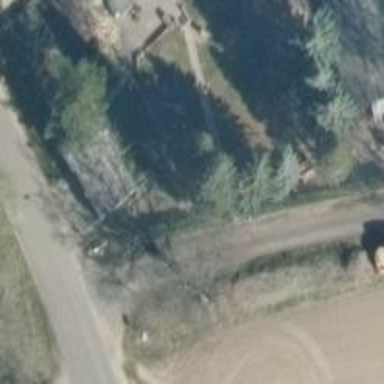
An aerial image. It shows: Driveway leading to service road.